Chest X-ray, PA view. Patient: 51 years old, sex M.
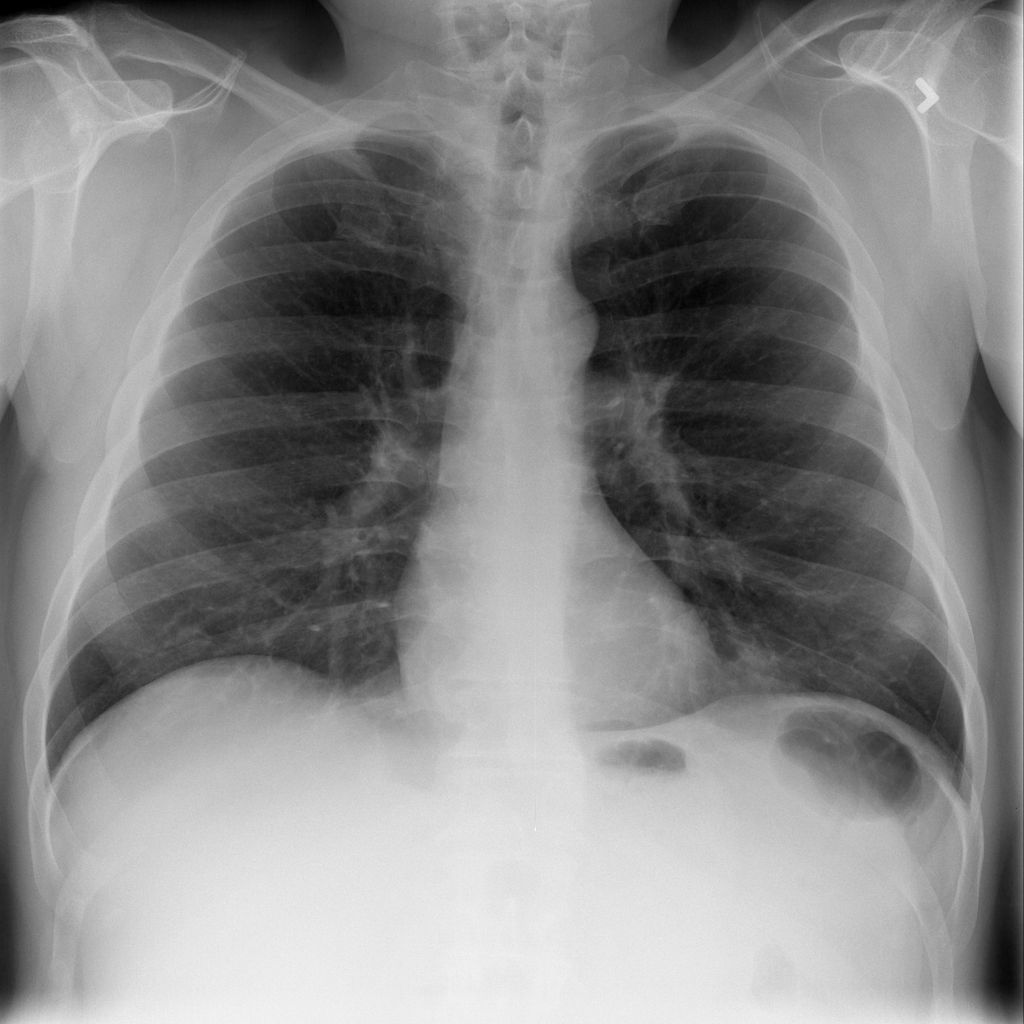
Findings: Nodule